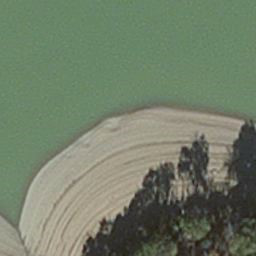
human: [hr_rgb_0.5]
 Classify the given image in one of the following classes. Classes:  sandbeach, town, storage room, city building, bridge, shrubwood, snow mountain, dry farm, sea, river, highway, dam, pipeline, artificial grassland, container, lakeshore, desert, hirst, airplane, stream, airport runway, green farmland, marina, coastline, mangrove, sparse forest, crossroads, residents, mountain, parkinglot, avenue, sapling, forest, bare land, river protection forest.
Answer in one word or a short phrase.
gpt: hirst